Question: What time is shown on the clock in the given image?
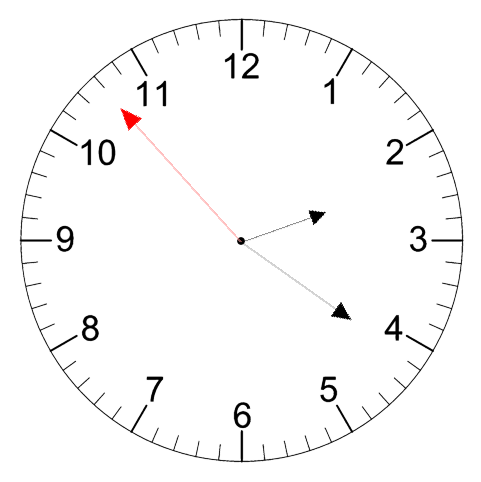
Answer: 02:20:53